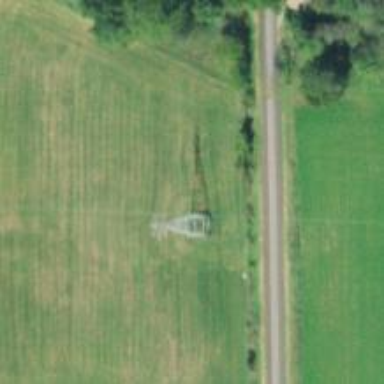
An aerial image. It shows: Lattice structure tower used for power transmission.